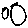
Label: circle